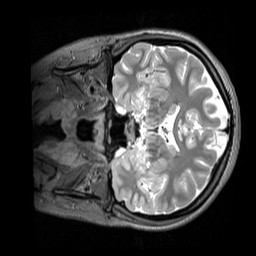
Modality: T2w
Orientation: coronal
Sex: female
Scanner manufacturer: siemens
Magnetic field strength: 3 T
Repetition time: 3.2 s
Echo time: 0.409 s